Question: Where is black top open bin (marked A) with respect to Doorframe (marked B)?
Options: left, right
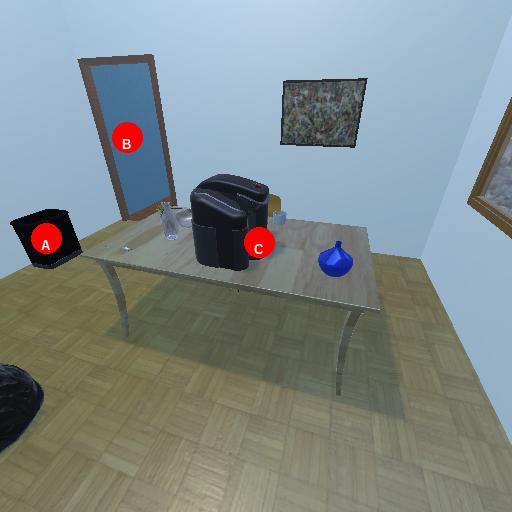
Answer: left